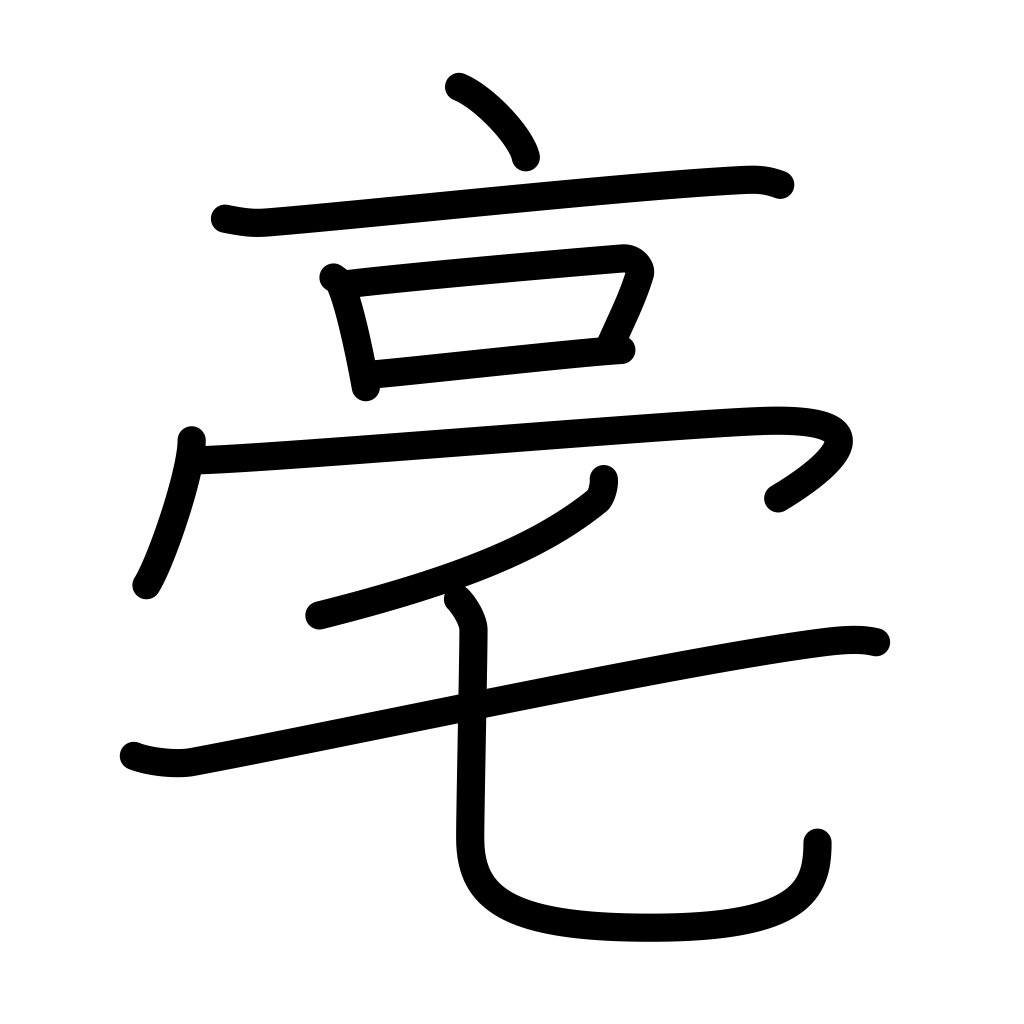
Meaning: an ancient Chinese capital